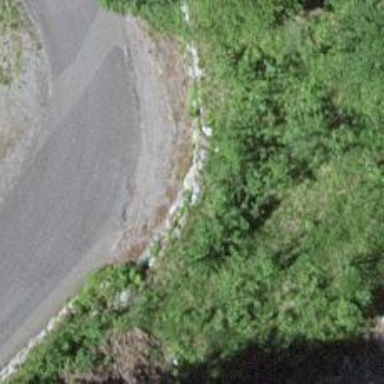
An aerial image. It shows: Retaining wall.